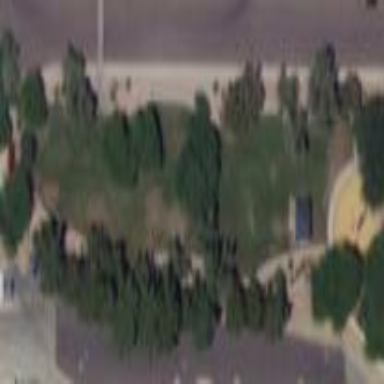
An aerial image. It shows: Lovely park for leisure and relaxation.